【题型】解答题　【知识点】向量　【难度】hard
设$\triangle ABC$是边长为 1 的正三角形，点$P_1,P_2,P_3$四等分线段$BC$（如图所示）.

(1) 求$\overrightarrow{AB} \cdot \overrightarrow{AP_1} + \overrightarrow{AP_1} \cdot \overrightarrow{AP_2}$的值；

(2) $Q$为线段$AP_1$上一点，若$\overrightarrow{AQ} = m\overrightarrow{AB} + \dfrac{1}{12}\overrightarrow{AC}$，求实数$m$的值；

(3) $P$在边$BC$的何处时，$\overrightarrow{PA} \cdot \overrightarrow{PC}$取得最小值，并求出此最小值.
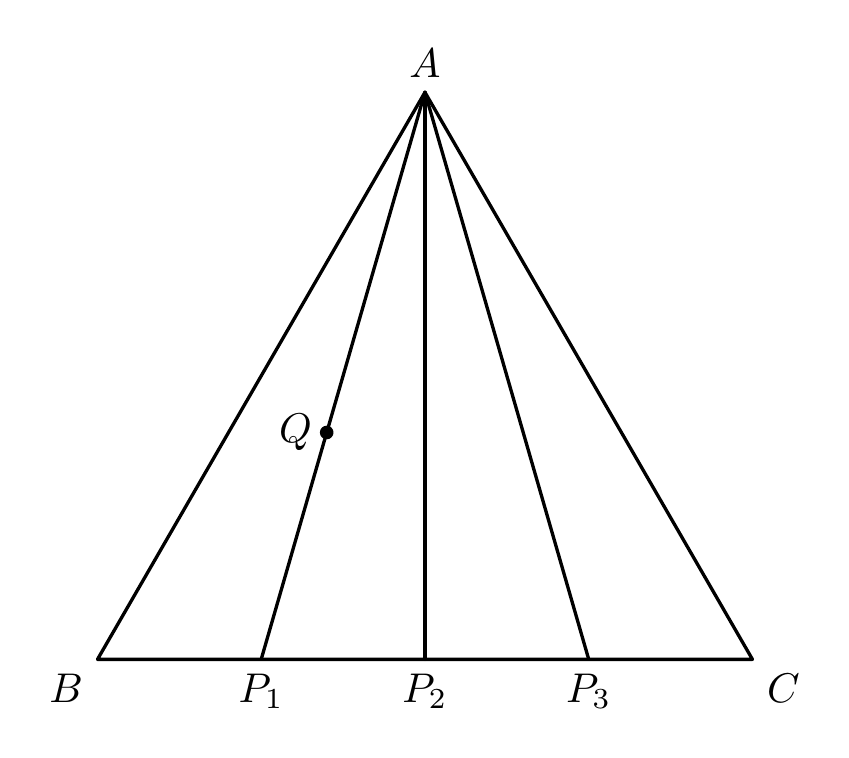
【解答】
【答案】(1)$\dfrac{13}{8}$

(2)$\dfrac{1}{4}$

(3)$P_3$处，最小值为$-\dfrac{1}{16}$

【分析】(1) 根据向量的加法和运算法则可得$\overrightarrow{AB} \cdot \overrightarrow{AP_1} + \overrightarrow{AP_1} \cdot \overrightarrow{AP_2} = \overrightarrow{AP_1}(\overrightarrow{AB} + \overrightarrow{AP_2}) = \overrightarrow{AP_1} \cdot 2\overrightarrow{AP_1}$，即可得解；

(2) 由$\overrightarrow{BP_1} = \dfrac{1}{4}\overrightarrow{BC}$，可得$\overrightarrow{AP_1} - \overrightarrow{AB} = \dfrac{1}{4}(\overrightarrow{AC} - \overrightarrow{AB})$，所以$\overrightarrow{AP_1} = \dfrac{3}{4}\overrightarrow{AB} + \dfrac{1}{4}\overrightarrow{AC}$，再利用向量的基本定理可得$\overrightarrow{AQ} = \lambda \overrightarrow{AP_1} = \dfrac{3}{4}\lambda \overrightarrow{AB} + \dfrac{1}{4}\lambda \overrightarrow{AC} = m\overrightarrow{AB} + \dfrac{1}{12}\overrightarrow{AC}$，即可得解；

(3) 根据题意要使当$\overrightarrow{PA} \cdot \overrightarrow{PC}$最小，则$P$必在线段$P_2C$上，设$|\overrightarrow{PC}| = x$，由于$AP_2 \perp BC$，$\overrightarrow{PA} \cdot \overrightarrow{PC} = |\overrightarrow{PA}| \cdot |\overrightarrow{PC}| \cos \angle APC = |\overrightarrow{PC}| \cdot (-|\overrightarrow{PP_2}|) = x\left(x - \dfrac{1}{2}\right) = x^2 - \dfrac{1}{2}x$，利用二次函数求最值即可得解.

【详解】(1) 根据题意，$P_1$为$B,P_2$的中点，

所以$\overrightarrow{AB} \cdot \overrightarrow{AP_1} + \overrightarrow{AP_1} \cdot \overrightarrow{AP_2} = \overrightarrow{AP_1}(\overrightarrow{AB} + \overrightarrow{AP_2})$

$= \overrightarrow{AP_1} \cdot 2\overrightarrow{AP_1} = 2|\overrightarrow{AP_1}|^2 = 2(AP_2^2 + P_1P_2^2) = 2\left(\dfrac{3}{4} + \dfrac{1}{16}\right) = \dfrac{13}{8}$；

(2) 易知$\overrightarrow{BP_1} = \dfrac{1}{4}\overrightarrow{BC}$，即$\overrightarrow{AP_1} - \overrightarrow{AB} = \dfrac{1}{4}(\overrightarrow{AC} - \overrightarrow{AB})$，

即$\overrightarrow{AP_1} = \dfrac{3}{4}\overrightarrow{AB} + \dfrac{1}{4}\overrightarrow{AC}$，

因为$Q$为线段$AP_1$上一点，

$\overrightarrow{AQ} = \lambda \overrightarrow{AP_1} = \dfrac{3}{4}\lambda \overrightarrow{AB} + \dfrac{1}{4}\lambda \overrightarrow{AC} = m\overrightarrow{AB} + \dfrac{1}{12}\overrightarrow{AC}$

所以$\begin{cases} \dfrac{3}{4}\lambda = m \\  \\\dfrac{1}{4}\lambda = \dfrac{1}{12} \end{cases}$，所以$m = \dfrac{1}{4}$；

(3) \ding{172} 当$P$在线段$BP_2$上时（不含$P_2$），此时$\overrightarrow{PA} \cdot \overrightarrow{PC} > 0$，

\ding{173} 当$P$在线段$P_2C$上时，$\overrightarrow{PA} \cdot \overrightarrow{PC} \leq 0$，

要使$\overrightarrow{PA} \cdot \overrightarrow{PC}$最小，则$P$必在线段$P_2C$上，

设$|\overrightarrow{PC}| = x$，由于$AP_2 \perp BC$，

$\overrightarrow{PA} \cdot \overrightarrow{PC} = |\overrightarrow{PA}| \cdot |\overrightarrow{PC}| \cos \angle APC = |\overrightarrow{PC}| \cdot (-|\overrightarrow{PP_2}|)$

$= x\left(x - \dfrac{1}{2}\right) = x^2 - \dfrac{1}{2}x$

当$x = \dfrac{1}{4}$时，即当$P$为$P_3$时，$\overrightarrow{PA} \cdot \overrightarrow{PC}$取最小值$-\dfrac{1}{16}$.